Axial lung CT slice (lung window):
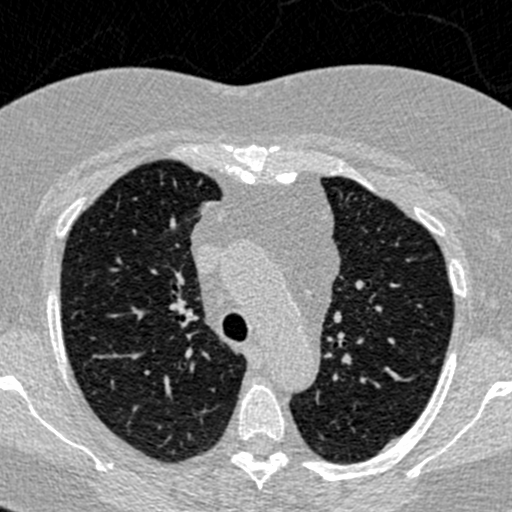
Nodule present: no